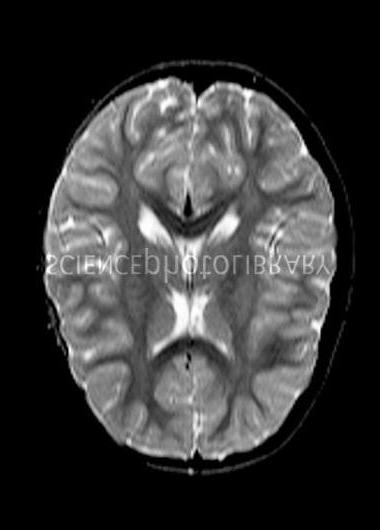
Label: notumor